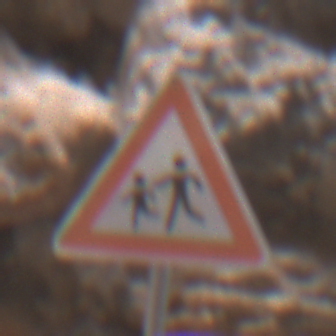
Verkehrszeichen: KinderRechts
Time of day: Midday
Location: Outdoor (Urban)
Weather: PartlyCloudy
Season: NotSpecified
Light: Natural